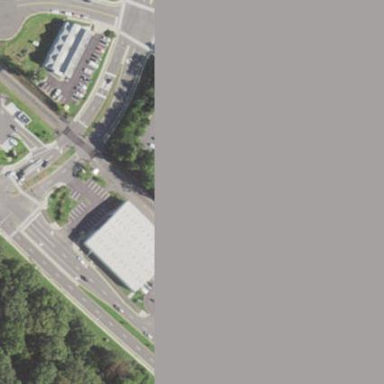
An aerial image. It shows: Commercial area.